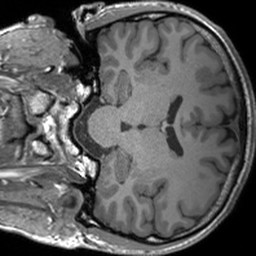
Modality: T1w
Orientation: coronal
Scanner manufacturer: siemens
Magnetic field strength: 3 T
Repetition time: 1.54 s
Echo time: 0.00234 s